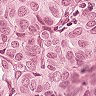
Metastatic tissue present: yes